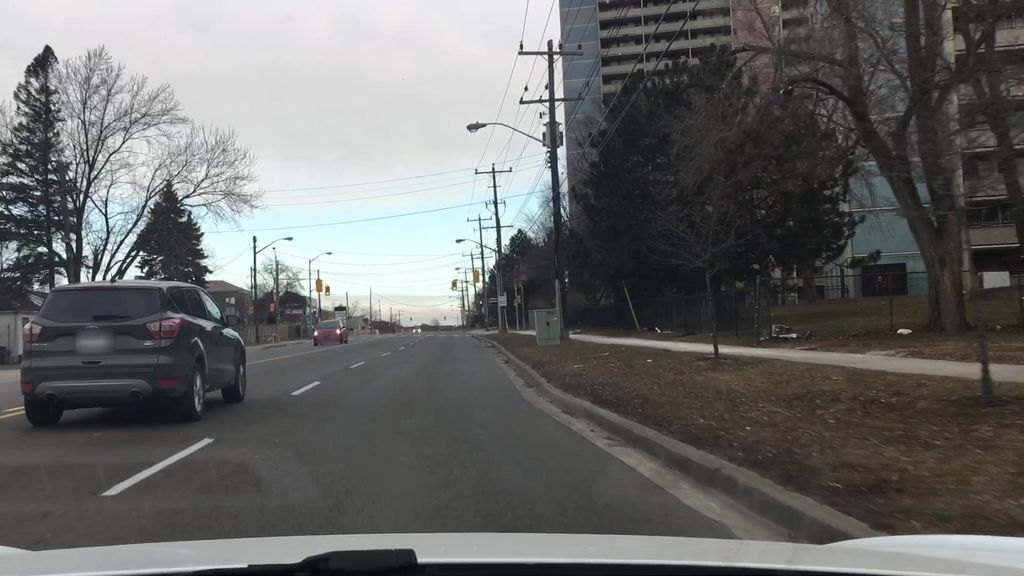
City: toronto